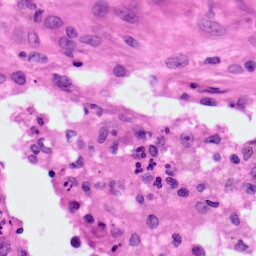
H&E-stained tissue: Lung